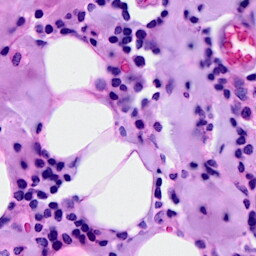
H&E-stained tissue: Breast